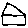
Label: house